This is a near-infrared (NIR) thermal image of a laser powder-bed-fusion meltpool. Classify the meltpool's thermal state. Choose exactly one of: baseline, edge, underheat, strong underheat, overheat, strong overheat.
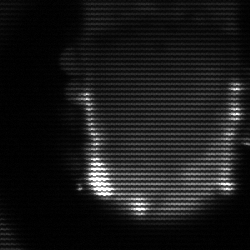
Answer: baseline